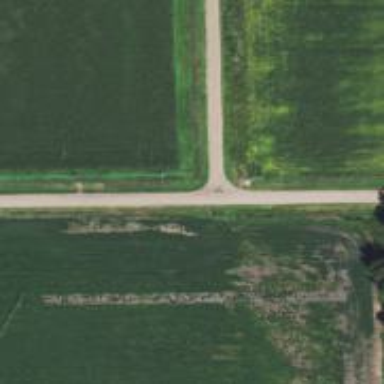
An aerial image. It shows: Unclassified road.